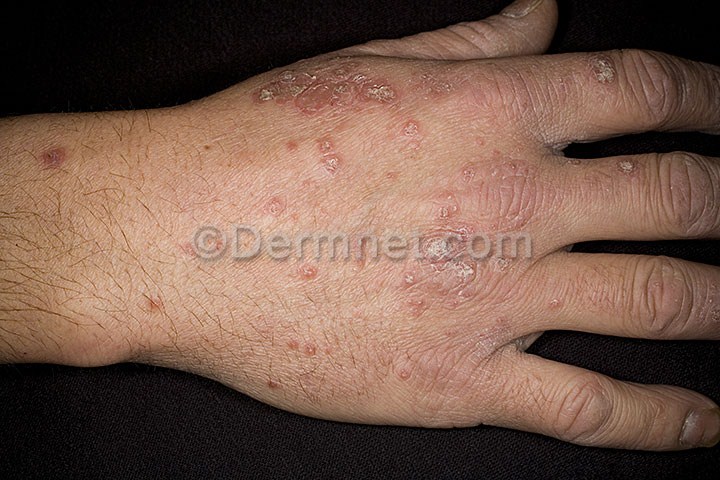
Disease: Psoriasis pictures Lichen Planus and related diseases